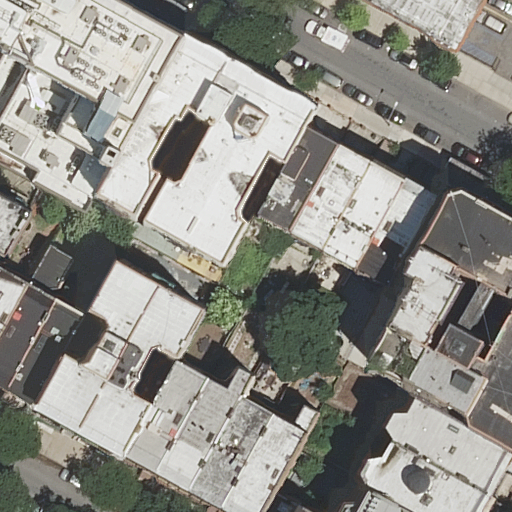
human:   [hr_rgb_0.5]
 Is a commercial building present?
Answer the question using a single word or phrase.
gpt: no

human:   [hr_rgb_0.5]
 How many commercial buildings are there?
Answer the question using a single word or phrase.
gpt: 0

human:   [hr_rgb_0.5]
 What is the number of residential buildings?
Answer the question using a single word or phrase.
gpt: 22

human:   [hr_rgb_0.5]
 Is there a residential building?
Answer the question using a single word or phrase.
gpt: yes

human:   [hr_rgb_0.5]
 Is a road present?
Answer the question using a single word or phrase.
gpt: yes

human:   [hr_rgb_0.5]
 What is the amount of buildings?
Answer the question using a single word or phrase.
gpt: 22

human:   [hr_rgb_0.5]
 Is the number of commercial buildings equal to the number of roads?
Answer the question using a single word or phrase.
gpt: no

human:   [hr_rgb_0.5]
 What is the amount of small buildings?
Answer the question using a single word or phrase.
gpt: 5

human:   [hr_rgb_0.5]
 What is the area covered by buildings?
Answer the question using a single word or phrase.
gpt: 4451m2

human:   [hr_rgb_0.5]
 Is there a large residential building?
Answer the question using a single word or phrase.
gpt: yes

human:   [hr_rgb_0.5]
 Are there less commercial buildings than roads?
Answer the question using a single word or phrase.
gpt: yes

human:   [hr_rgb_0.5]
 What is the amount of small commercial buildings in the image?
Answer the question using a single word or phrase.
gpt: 0

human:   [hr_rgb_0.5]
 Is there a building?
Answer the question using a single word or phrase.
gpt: yes

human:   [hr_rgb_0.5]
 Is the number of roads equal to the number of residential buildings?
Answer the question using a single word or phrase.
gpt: no

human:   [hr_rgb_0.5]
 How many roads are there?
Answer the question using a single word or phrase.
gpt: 2

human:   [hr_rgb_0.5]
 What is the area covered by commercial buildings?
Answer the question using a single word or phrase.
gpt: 0m2

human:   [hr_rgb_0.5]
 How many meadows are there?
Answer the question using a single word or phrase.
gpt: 0

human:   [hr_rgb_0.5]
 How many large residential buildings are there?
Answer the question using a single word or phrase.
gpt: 3

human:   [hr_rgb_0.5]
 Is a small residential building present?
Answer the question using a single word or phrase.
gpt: yes

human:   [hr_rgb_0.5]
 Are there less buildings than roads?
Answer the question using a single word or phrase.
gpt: no

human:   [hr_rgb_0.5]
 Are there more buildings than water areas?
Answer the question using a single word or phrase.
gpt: yes

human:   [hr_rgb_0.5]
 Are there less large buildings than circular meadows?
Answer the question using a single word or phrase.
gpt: no

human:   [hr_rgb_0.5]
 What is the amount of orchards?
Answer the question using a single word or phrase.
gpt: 0

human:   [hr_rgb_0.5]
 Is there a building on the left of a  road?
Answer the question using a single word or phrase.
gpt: yes

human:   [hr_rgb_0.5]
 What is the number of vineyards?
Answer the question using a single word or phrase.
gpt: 0

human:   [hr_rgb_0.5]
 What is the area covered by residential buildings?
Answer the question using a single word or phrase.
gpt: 4451m2

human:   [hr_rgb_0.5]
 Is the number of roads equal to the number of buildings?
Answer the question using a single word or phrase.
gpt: no

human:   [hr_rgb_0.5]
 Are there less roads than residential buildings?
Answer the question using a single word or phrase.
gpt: yes

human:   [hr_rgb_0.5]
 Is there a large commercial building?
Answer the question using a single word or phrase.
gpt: no

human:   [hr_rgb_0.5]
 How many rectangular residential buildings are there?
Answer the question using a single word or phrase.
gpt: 14

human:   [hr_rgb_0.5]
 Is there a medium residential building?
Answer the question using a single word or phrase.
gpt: yes

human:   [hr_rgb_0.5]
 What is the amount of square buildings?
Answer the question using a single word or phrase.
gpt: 0

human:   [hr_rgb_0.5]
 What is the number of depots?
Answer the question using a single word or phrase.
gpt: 0

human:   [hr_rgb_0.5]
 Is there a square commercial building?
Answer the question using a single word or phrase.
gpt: no

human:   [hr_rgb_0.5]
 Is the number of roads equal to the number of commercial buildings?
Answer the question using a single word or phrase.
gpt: no

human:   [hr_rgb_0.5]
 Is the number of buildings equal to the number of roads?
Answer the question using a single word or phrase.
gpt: no

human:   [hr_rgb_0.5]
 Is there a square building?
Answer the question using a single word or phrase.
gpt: no

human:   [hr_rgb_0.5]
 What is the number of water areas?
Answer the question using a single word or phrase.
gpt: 0

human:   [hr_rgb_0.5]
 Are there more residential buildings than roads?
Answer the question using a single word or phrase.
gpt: yes

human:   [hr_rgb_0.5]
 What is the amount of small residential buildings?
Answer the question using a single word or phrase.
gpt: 5

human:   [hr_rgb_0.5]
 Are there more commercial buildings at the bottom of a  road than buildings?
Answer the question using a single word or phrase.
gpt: no

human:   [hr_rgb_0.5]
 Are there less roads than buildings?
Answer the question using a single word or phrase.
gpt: yes

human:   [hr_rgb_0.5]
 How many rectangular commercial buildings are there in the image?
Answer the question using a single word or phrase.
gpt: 0

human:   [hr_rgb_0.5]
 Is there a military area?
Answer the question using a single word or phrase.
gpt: no

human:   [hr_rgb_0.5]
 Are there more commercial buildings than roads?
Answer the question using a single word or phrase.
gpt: no

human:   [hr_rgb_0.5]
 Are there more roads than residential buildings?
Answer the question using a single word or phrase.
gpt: no

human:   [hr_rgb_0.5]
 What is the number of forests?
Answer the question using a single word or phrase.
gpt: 0

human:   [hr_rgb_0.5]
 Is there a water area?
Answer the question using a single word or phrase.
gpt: no

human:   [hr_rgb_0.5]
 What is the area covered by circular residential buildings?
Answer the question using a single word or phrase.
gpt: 0m2

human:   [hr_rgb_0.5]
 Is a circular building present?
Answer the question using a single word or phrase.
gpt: no

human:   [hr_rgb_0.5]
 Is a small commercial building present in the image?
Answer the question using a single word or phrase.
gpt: no

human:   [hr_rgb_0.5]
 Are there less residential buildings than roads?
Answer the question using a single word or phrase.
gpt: no

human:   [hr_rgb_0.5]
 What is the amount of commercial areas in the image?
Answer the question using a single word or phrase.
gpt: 0

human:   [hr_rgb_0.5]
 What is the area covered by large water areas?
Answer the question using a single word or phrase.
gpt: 0m2

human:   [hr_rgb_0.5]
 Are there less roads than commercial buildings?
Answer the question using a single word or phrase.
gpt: no

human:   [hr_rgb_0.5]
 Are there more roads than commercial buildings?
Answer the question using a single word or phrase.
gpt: yes

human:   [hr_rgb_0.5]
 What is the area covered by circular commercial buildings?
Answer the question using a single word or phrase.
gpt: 0m2

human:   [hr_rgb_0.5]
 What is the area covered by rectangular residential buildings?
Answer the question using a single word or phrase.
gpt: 1452m2

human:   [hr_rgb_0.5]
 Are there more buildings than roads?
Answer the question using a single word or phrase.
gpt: yes

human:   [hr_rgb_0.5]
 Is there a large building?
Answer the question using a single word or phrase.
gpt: yes

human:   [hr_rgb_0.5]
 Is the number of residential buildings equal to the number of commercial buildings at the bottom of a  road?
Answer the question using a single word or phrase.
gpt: no

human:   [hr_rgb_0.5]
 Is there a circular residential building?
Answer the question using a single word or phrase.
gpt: no

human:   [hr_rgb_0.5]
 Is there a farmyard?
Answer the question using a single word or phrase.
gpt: no

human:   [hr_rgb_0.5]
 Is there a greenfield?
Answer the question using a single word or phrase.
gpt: no